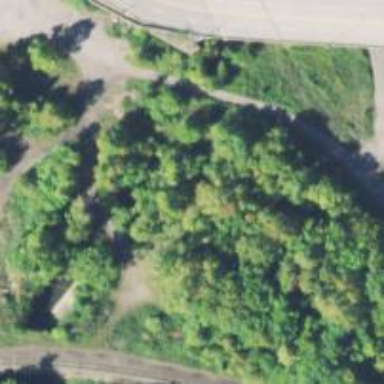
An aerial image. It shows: Abandoned road and bridge.